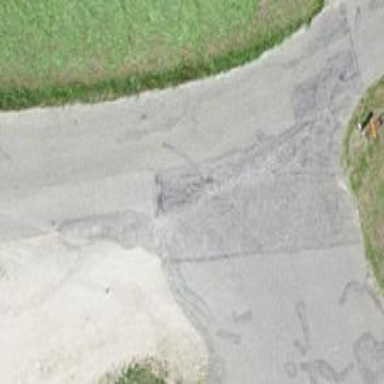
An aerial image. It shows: Unclassified asphalt road with no sidewalk.